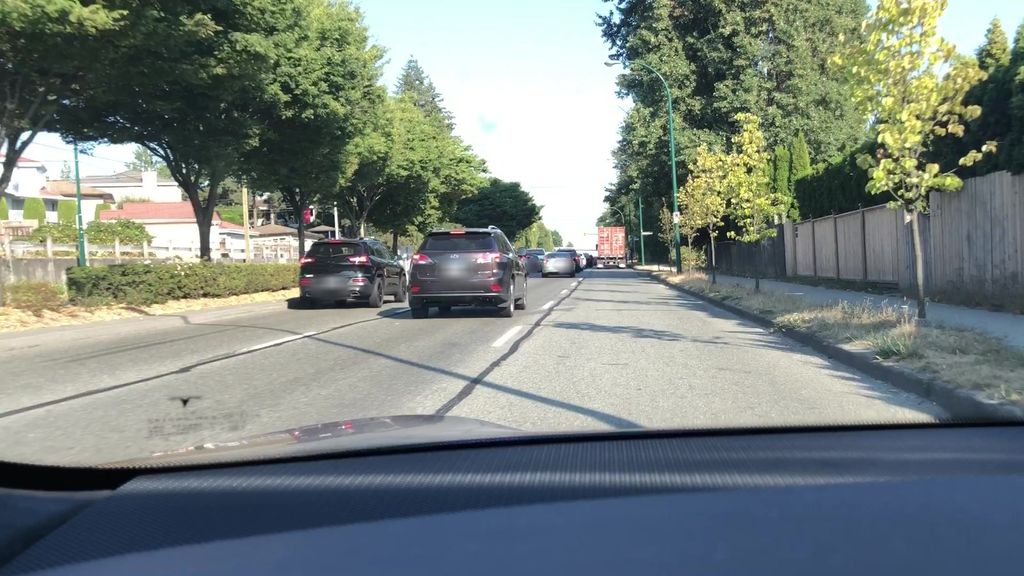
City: vancouver